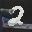
Label: 2